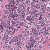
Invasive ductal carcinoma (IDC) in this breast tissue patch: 1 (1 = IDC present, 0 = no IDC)